Question: Alphabet E = {a, b, c}
<URL>

I understand we must have two a's on the outside but why do we have '<URL> - '{ w | |W|}' is it just a variable to put the language into?
Any help is greatly appreciated!
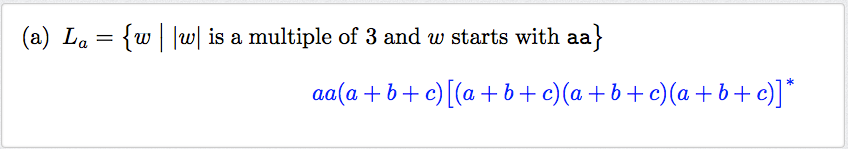
Answer: To answer the second half of your questions first, that expression can be described as follows:
The language is comprised of the set of words , where the length of is a multiple of 3 and starts with .
The vertical bar introduces the conditions that must meet to be included in the set.
The bars on either side of the second indicate length.
Then looking at the answer, you have , because that's what the word must start with, followed by one other letter (, or ), giving you a 3 letter word that's a match.
After that, any other words would need to have an additional 3 letters, each of which can be , or . So the asterisk (*) indicates that this can occur 0 or more times, and the brackets [] just denote which part of the expression the asterisk applies to.